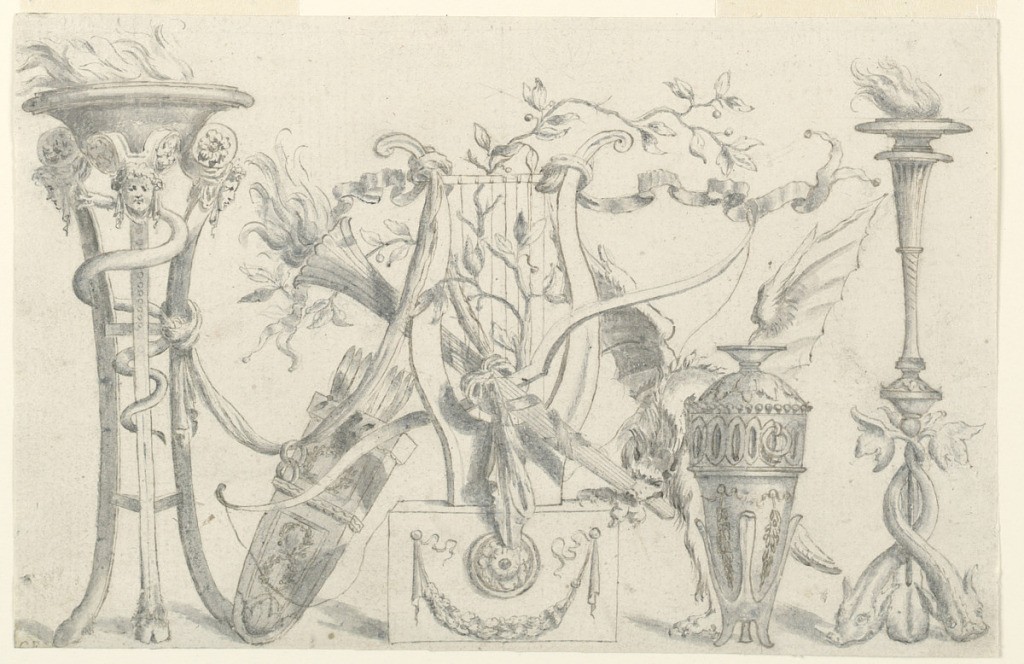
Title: Design for a Decorative Motif
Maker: Carlo Bianconi, Italian, 1732–1802
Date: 1770–90
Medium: Pen and brown ink, brush and grey wash, graphite on cream paper
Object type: Drawing
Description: A trophy, composed of a lyre, bow, arrows, quiver, torch, olive branch, ribbon, urn and a fantastic winged beast is flanked by a tripod containing fire, left, and a burning candle-standard, right. Verso: sketch of a ground plan of a building.